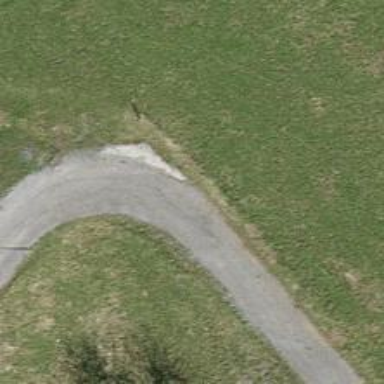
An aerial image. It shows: Unpaved track road with grade3 tracktype.